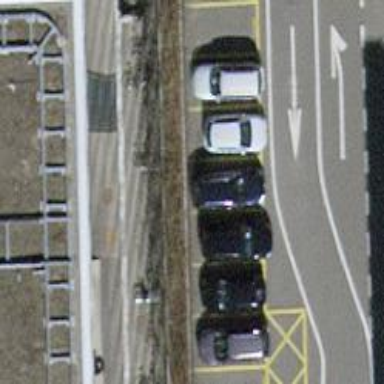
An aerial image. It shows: Bicycle parking facility.